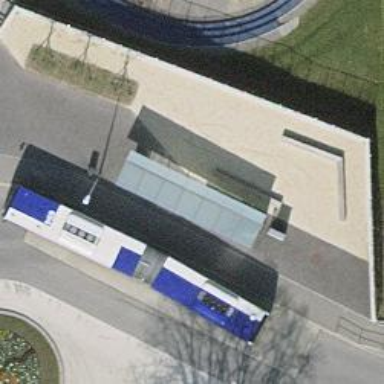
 serving as platform for public transportation."